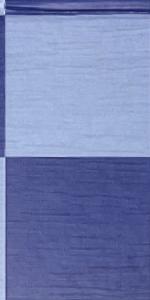
Label: Empty